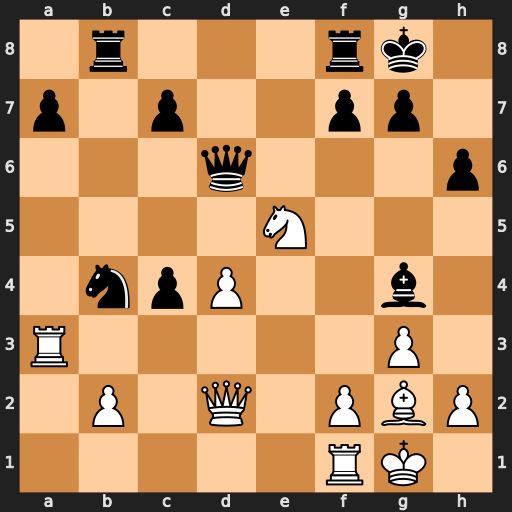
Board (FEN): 1r3rk1/p1p2pp1/3q3p/4N3/1npP2b1/R5P1/1P1Q1PBP/5RK1
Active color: w
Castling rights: -
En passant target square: -
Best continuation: Nxg4